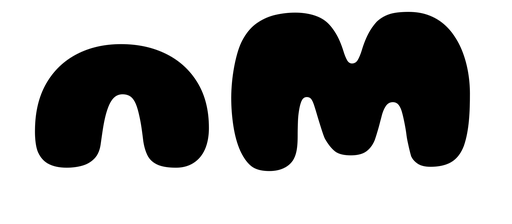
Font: Gluten_ExtraBold